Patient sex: M
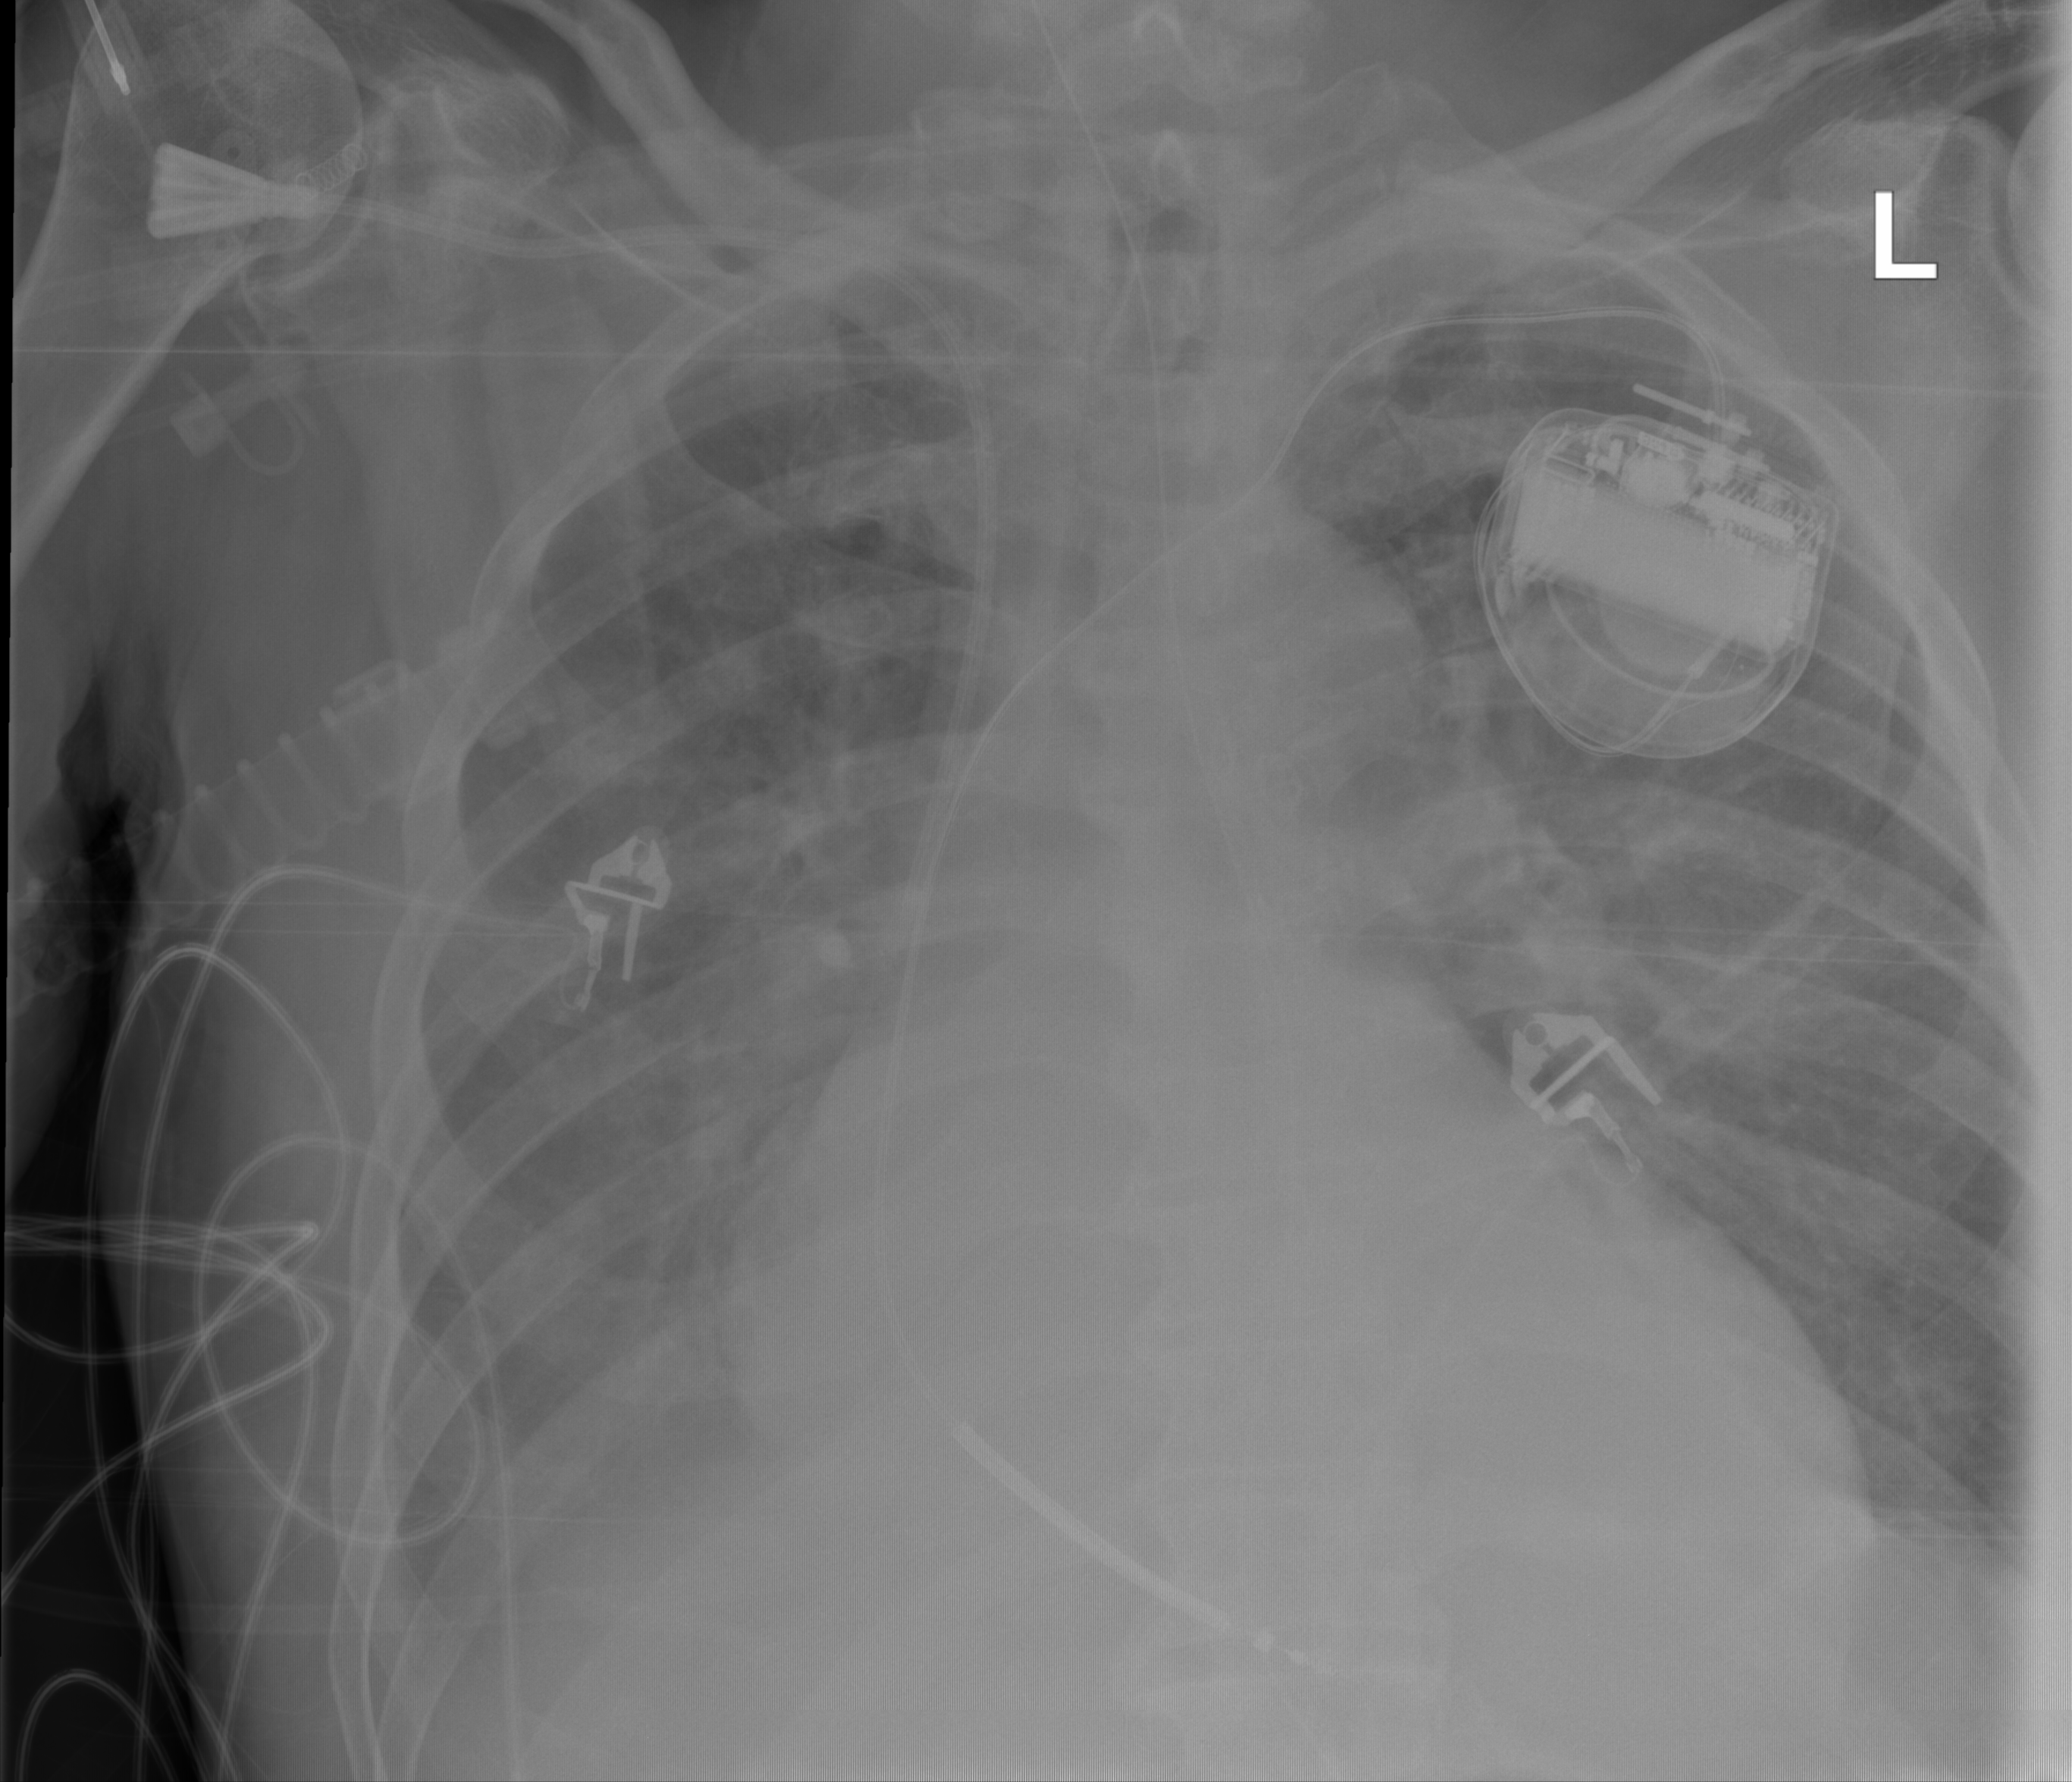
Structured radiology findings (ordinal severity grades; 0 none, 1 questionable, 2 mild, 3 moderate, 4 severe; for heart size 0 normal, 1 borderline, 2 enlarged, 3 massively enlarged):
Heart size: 2
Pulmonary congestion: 1
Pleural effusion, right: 2
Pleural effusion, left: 2
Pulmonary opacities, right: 0
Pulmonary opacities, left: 0
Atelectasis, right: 2
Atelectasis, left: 2